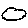
Label: cloud